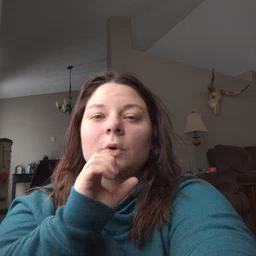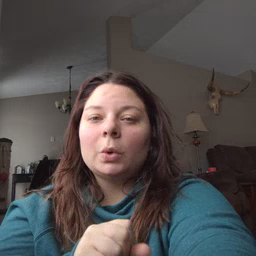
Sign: old